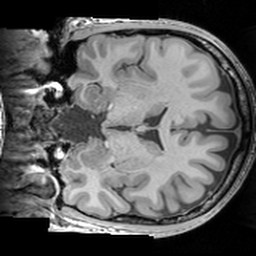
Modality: T1w
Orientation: coronal
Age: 31
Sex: male
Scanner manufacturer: siemens
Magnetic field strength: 3 T
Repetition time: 1.63 s
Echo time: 0.00311 s